Question: I have tried setting the parameter as:
'''
array("item1","item2","item3")
'''
and also as:
'''
new array("item1","item2","item3")
'''
and also as:
'''
var Labels = new array("item1","item2","item3")
'''

but I can't seem to pass an array to the following function:
'''
function BoldLabel(Labels) {
var length = Labels.length;
var element = null;
for (var i = 0; i < length; i++) {
element = Labels[i];
document.getElementById(element).style.fontWeight="bolder";
document.getElementById(element).style.fontSize="13px";
}
}
'''
I keep getting an "array is undefined" error. I thought for sure I saw this done somewhere but can't find the example anymore. The problem is that I'd like to be able to reuse this code and so just passing an array of the items I want to bold would be easier than cutting and pasting the code to a new function and writing in each label name individually like
'''
document.getElementById("new_pricingsubtotal_c").style.fontWeight="bolder";
document.getElementById("new_pricingsubtotal_c").style.fontSize="13px";
document.getElementById("new_pricingsubtotal1_c").style.fontWeight="bolder";
document.getElementById("new_pricingsubtotal1_c").style.fontSize="13px";
document.getElementById("new_lineitemtotal_c").style.fontWeight="bolder";
document.getElementById("new_lineitemtotal_c").style.fontSize="13px";
document.getElementById("new_trucktotalcost_c").style.fontWeight="bolder";
document.getElementById("new_trucktotalcost_c").style.fontSize="13px";
'''
Any help with this would be greatly appreciated!!
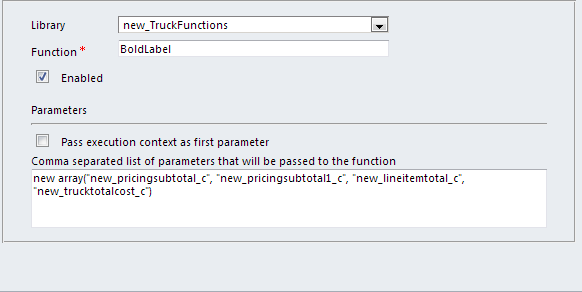
Answer: Did you try 'Array' (as opposed to 'array')? Also, you might try it using an array literal, e.g.: 'var myarray=["item1", "item2", "item3"]'